Aerial crown-view tile of a tropical tree (Barro Colorado Island, Panama), acquired 20250715:
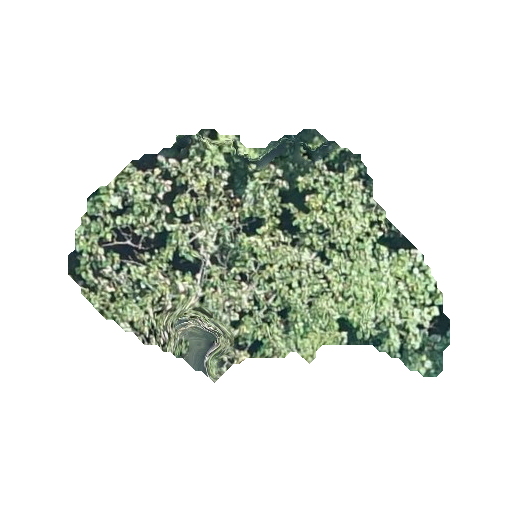
Species: Ochroma pyramidale
GBIF accepted scientific name: Ochroma pyramidale
Crown area: 98.394 m²